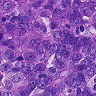
Metastatic tissue present: yes